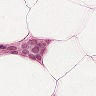
Metastatic tissue present: yes